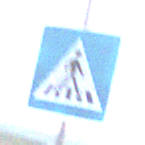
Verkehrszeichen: FussgaengerueberwegLinks
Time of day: SunriseSunset
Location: Outdoor (Nature)
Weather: PartlyCloudy
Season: NotSpecified
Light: Natural